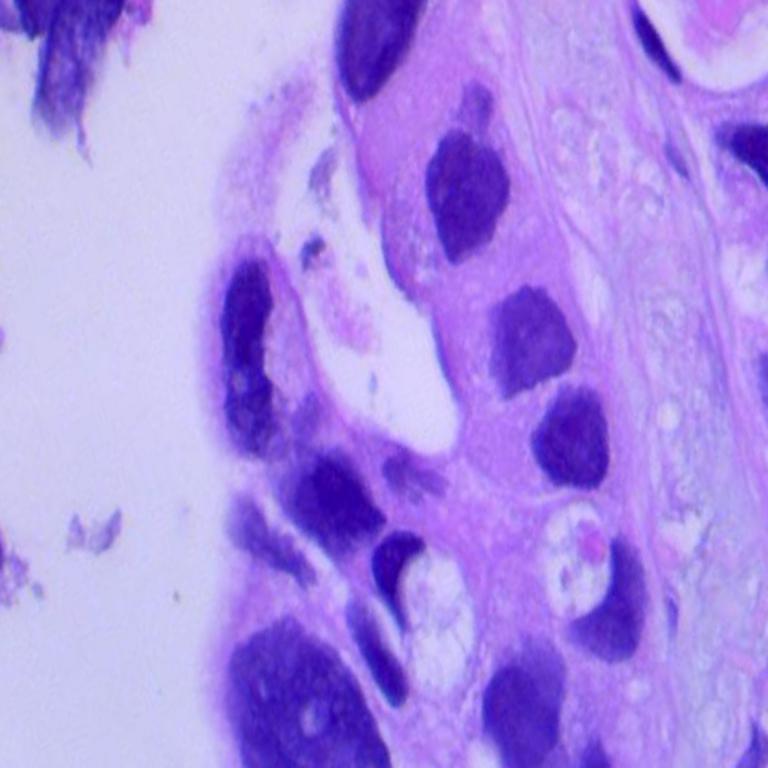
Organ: lung
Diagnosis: adenocarcinomas